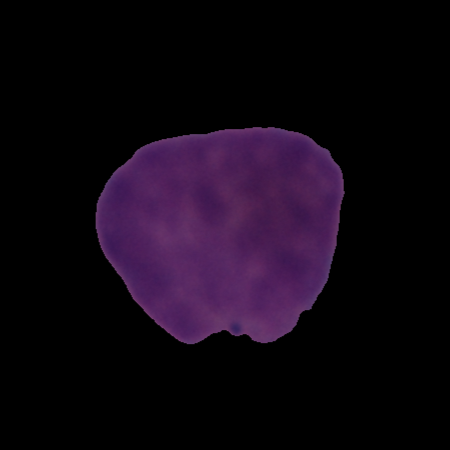
Label: cancer